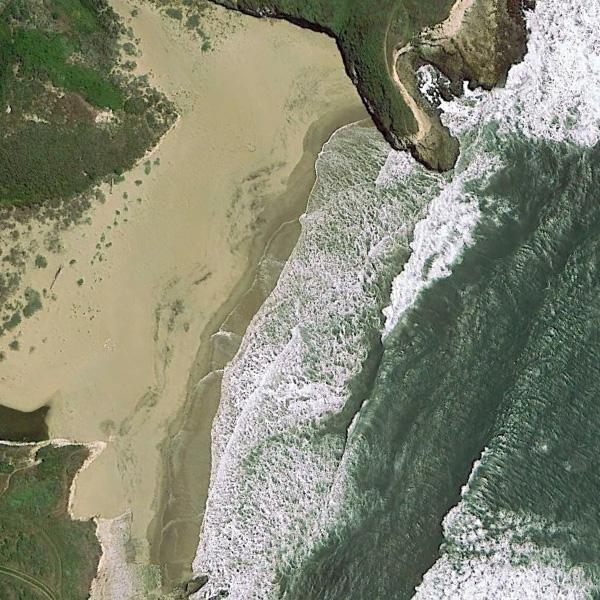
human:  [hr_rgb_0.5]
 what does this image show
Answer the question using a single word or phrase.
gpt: beach